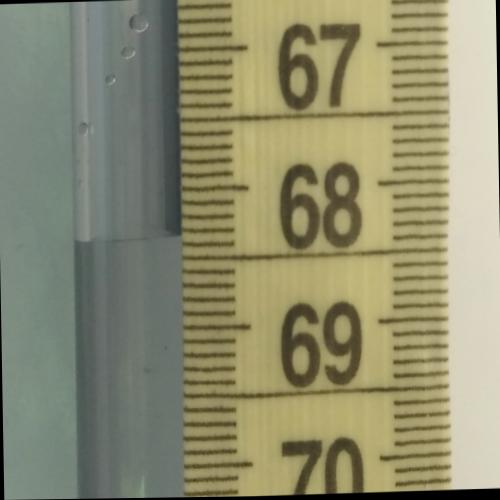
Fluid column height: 68.3 cm